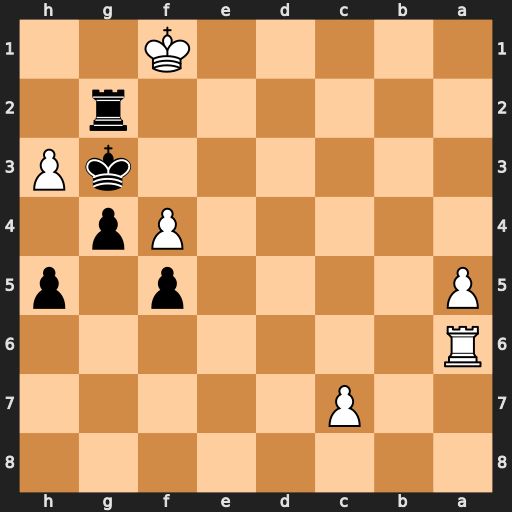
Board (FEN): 8/2P5/R7/P4p1p/5Pp1/6kP/6r1/5K2
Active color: b
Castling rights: -
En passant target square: -
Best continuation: Rc2 hxg4 fxg4 Re6 Rxc7 Re3+ Kh2